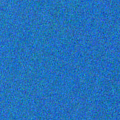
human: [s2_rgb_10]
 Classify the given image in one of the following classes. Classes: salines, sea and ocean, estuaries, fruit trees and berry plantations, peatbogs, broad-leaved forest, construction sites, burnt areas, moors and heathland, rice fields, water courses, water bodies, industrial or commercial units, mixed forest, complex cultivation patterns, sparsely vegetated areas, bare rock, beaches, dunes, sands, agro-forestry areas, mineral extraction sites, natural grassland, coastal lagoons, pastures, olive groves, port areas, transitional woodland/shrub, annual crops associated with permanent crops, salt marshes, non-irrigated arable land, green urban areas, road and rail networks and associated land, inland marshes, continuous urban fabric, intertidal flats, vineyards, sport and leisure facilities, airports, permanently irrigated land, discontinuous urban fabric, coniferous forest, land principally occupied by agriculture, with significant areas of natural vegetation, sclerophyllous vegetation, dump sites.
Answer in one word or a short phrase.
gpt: sea and ocean